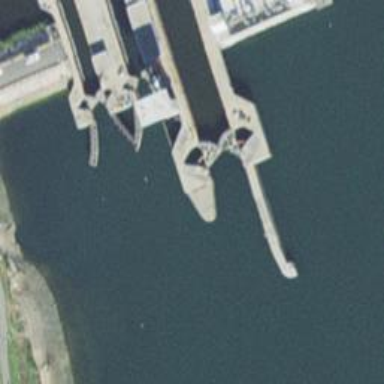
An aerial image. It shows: Lock gate along waterway.